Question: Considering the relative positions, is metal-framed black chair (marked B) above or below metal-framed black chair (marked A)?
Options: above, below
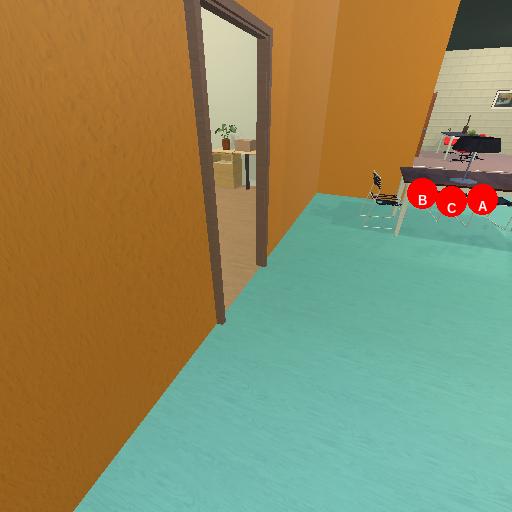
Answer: above